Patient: sex M, age 55
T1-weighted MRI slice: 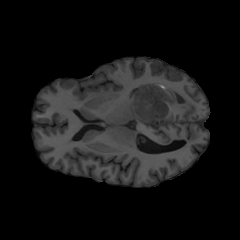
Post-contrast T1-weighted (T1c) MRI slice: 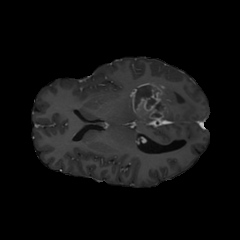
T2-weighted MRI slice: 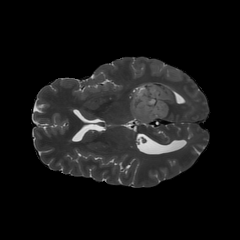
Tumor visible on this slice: yes
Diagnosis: Glioblastoma, IDH-wildtype
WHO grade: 4